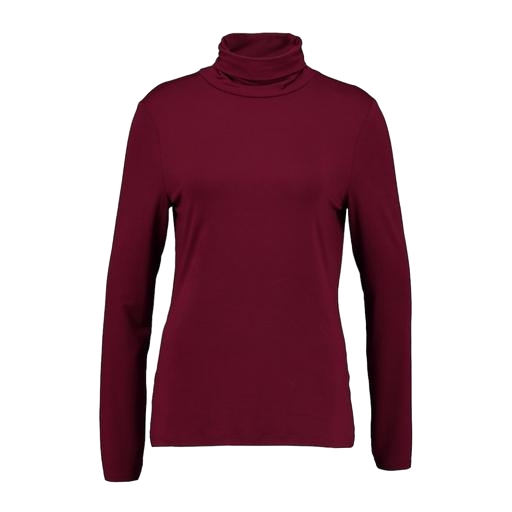
high-neck top, turtleneck tee, longsleeve t-shirt, white background